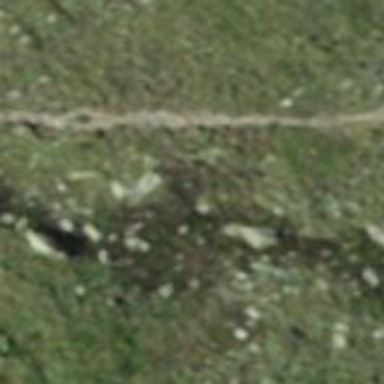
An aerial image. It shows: Path.